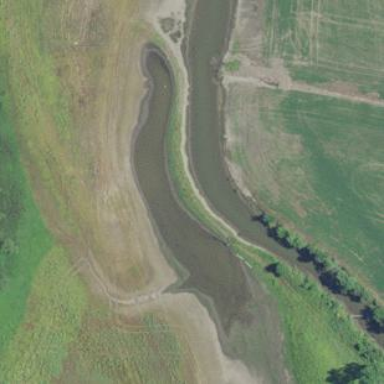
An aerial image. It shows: Shallow water body.